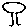
Label: tree